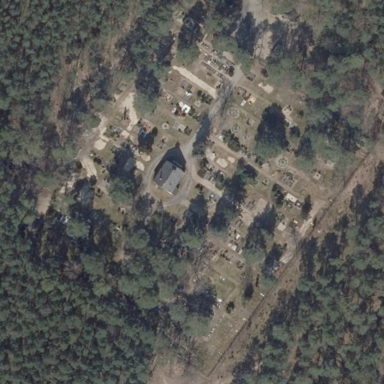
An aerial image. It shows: Cemetery.